Question: After <URL>, via:
'''
ul{ list-style: none; padding:0; margin:0; }
li{ padding-left: 1em; text-indent: -1em; }
li:before { content: "#"; padding-right:7px; }
'''
Although these stylesheets work perfectly down to the rounded borders and other css3 stuff, and although the recipient of the email (for instance, Eudora OSE 1) renders all css styles correctly, just like in a browser, there is one problem: the bullets like '*' or '#' become converted into '&#adabacadabra;'
Appearing finally like so in emails:

How do I proceed from here?
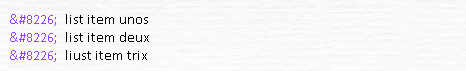
Answer: Never faced this problem before (not worked much on email, I avoid it like the plague) but you could try declaring the bullet with the unicode code point (different notation for CSS than for HTML): 'content: ''2''. (you need to use the hex number, not the 8226 decimal one)
Then, in case you use something that picks up those characters and HTML-encodes them into entities (which won't work for CSS strings), I guess it will ignore that.